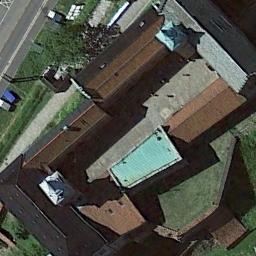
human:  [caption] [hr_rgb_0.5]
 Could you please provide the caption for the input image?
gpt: The whole palace is white and there is a lot of vegetation around the palace .

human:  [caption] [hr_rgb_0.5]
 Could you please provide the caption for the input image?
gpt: The brown palace has a courtyard and two towers .

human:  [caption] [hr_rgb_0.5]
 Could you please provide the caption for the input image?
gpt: The palace is on the grass next to the road .

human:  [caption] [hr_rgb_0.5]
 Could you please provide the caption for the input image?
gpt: There are some trees near the palace .

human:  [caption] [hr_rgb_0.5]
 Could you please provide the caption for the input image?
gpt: There are some green lawns beside the brown palace .